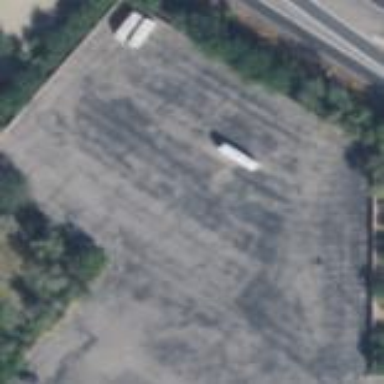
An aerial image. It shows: Parking area.